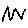
Label: zigzag